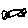
Label: fish